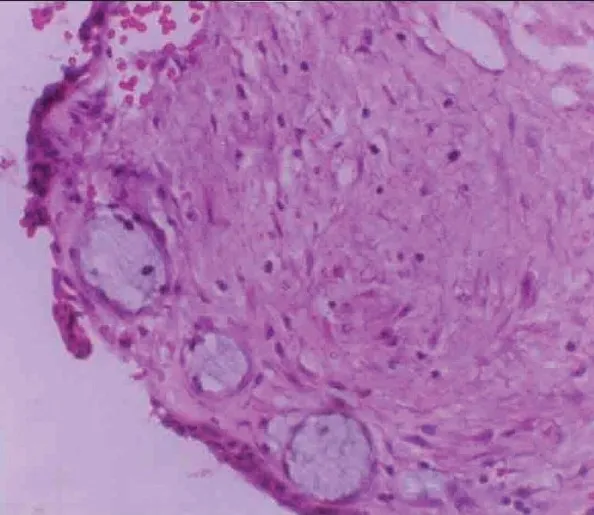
Cystic spaces in capsule filled with mucin.
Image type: pathology (h&e)